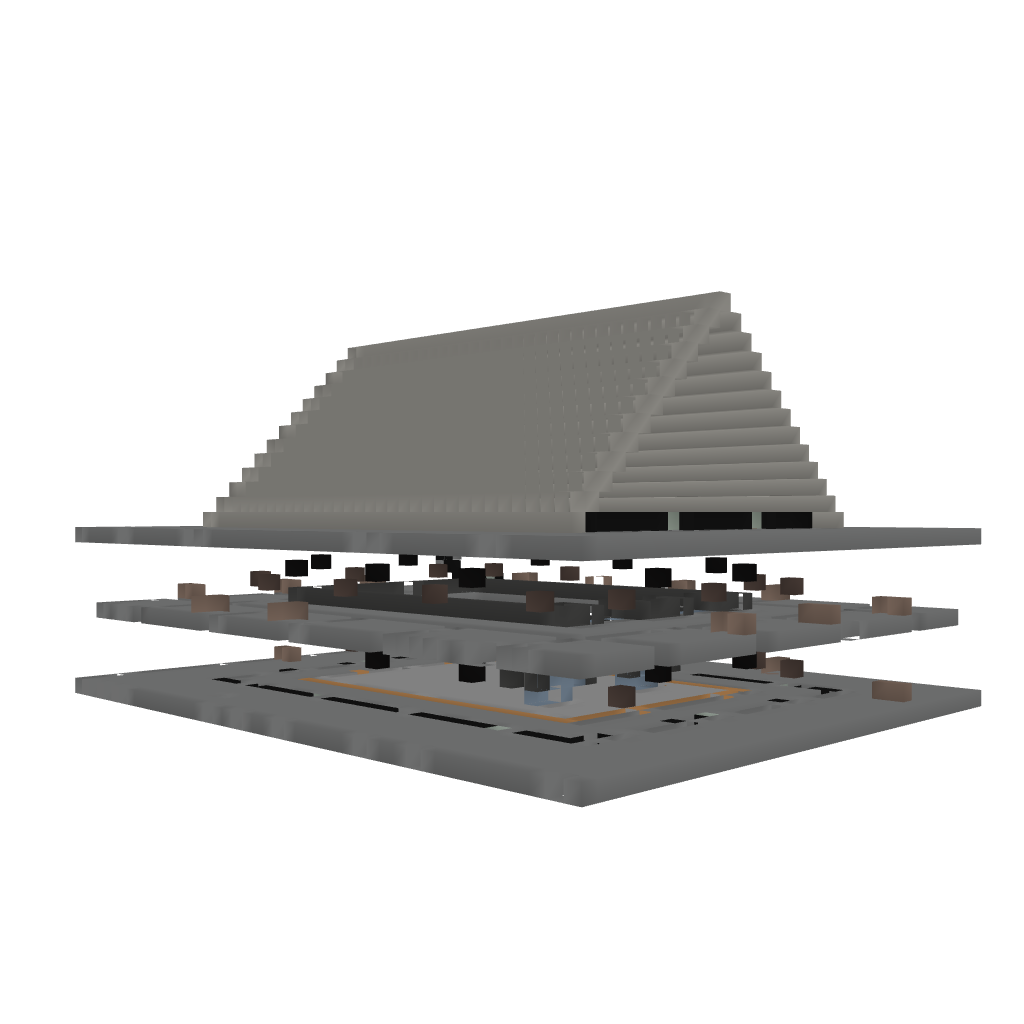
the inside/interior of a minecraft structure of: The best jail